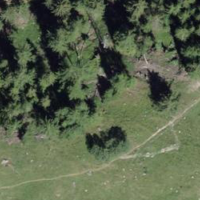
EUNIS habitat code: 44
Species observed at this site:
Plantago media